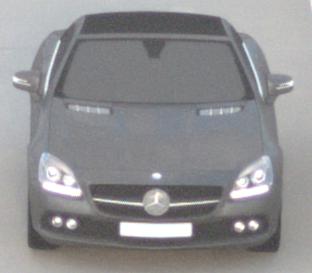
Make: Mercedes-Benz
Model: SLK 200
Detailed model: SLK-Class (172)
Model produced from: 2011/03
Model produced until: 2015/04
Doors: 2
Color: gray
Road condition: dry road
Daytime: sunrise or sunset
Contrast: low contrast